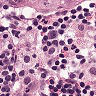
Metastatic tissue present: yes